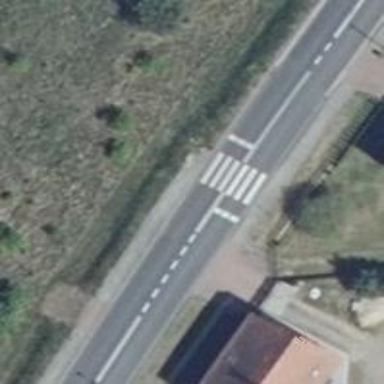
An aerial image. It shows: Zebra crossing on the road.